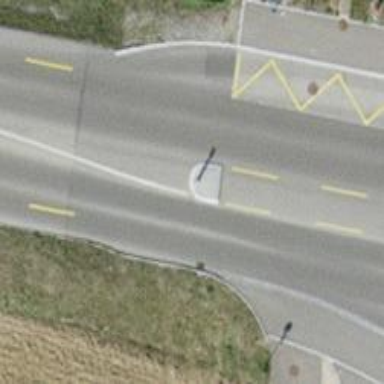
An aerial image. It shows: Bus stop equipped with public transport stop position.